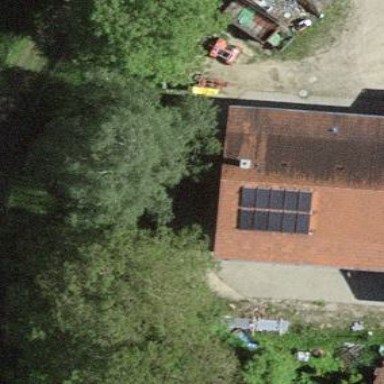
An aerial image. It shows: Farm building.